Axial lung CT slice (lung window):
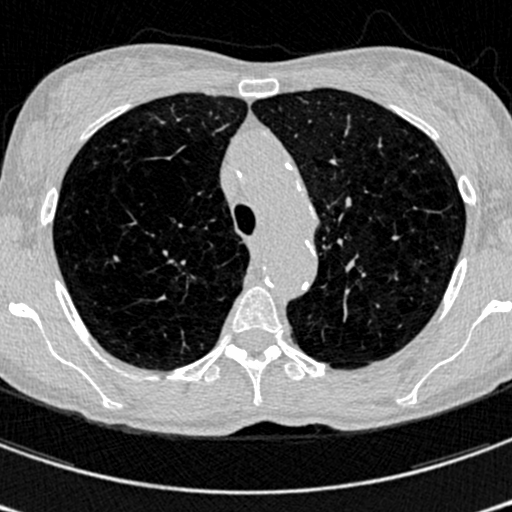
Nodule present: no